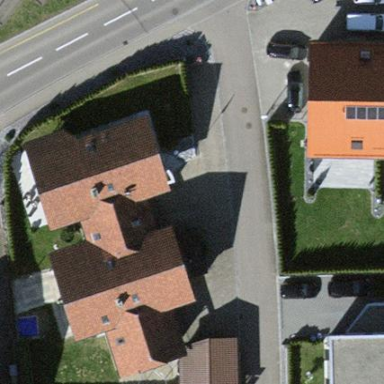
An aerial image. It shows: Simple house.